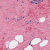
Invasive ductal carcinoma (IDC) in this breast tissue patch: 0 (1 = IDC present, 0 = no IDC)